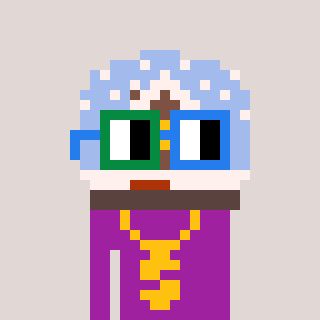
a pixel art character with square green and blue glasses, a snow globe-shaped head and a magenta-colored body on a warm background